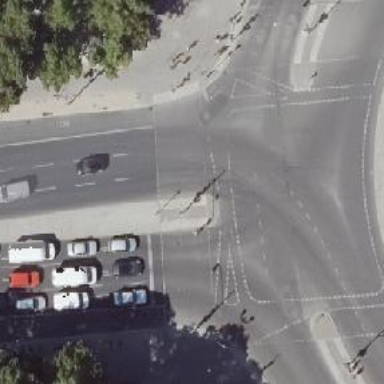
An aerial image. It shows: Footway located on traffic island.